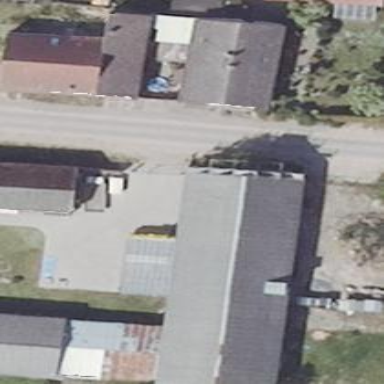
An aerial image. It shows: Flat roof building with grey roof.